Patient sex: M
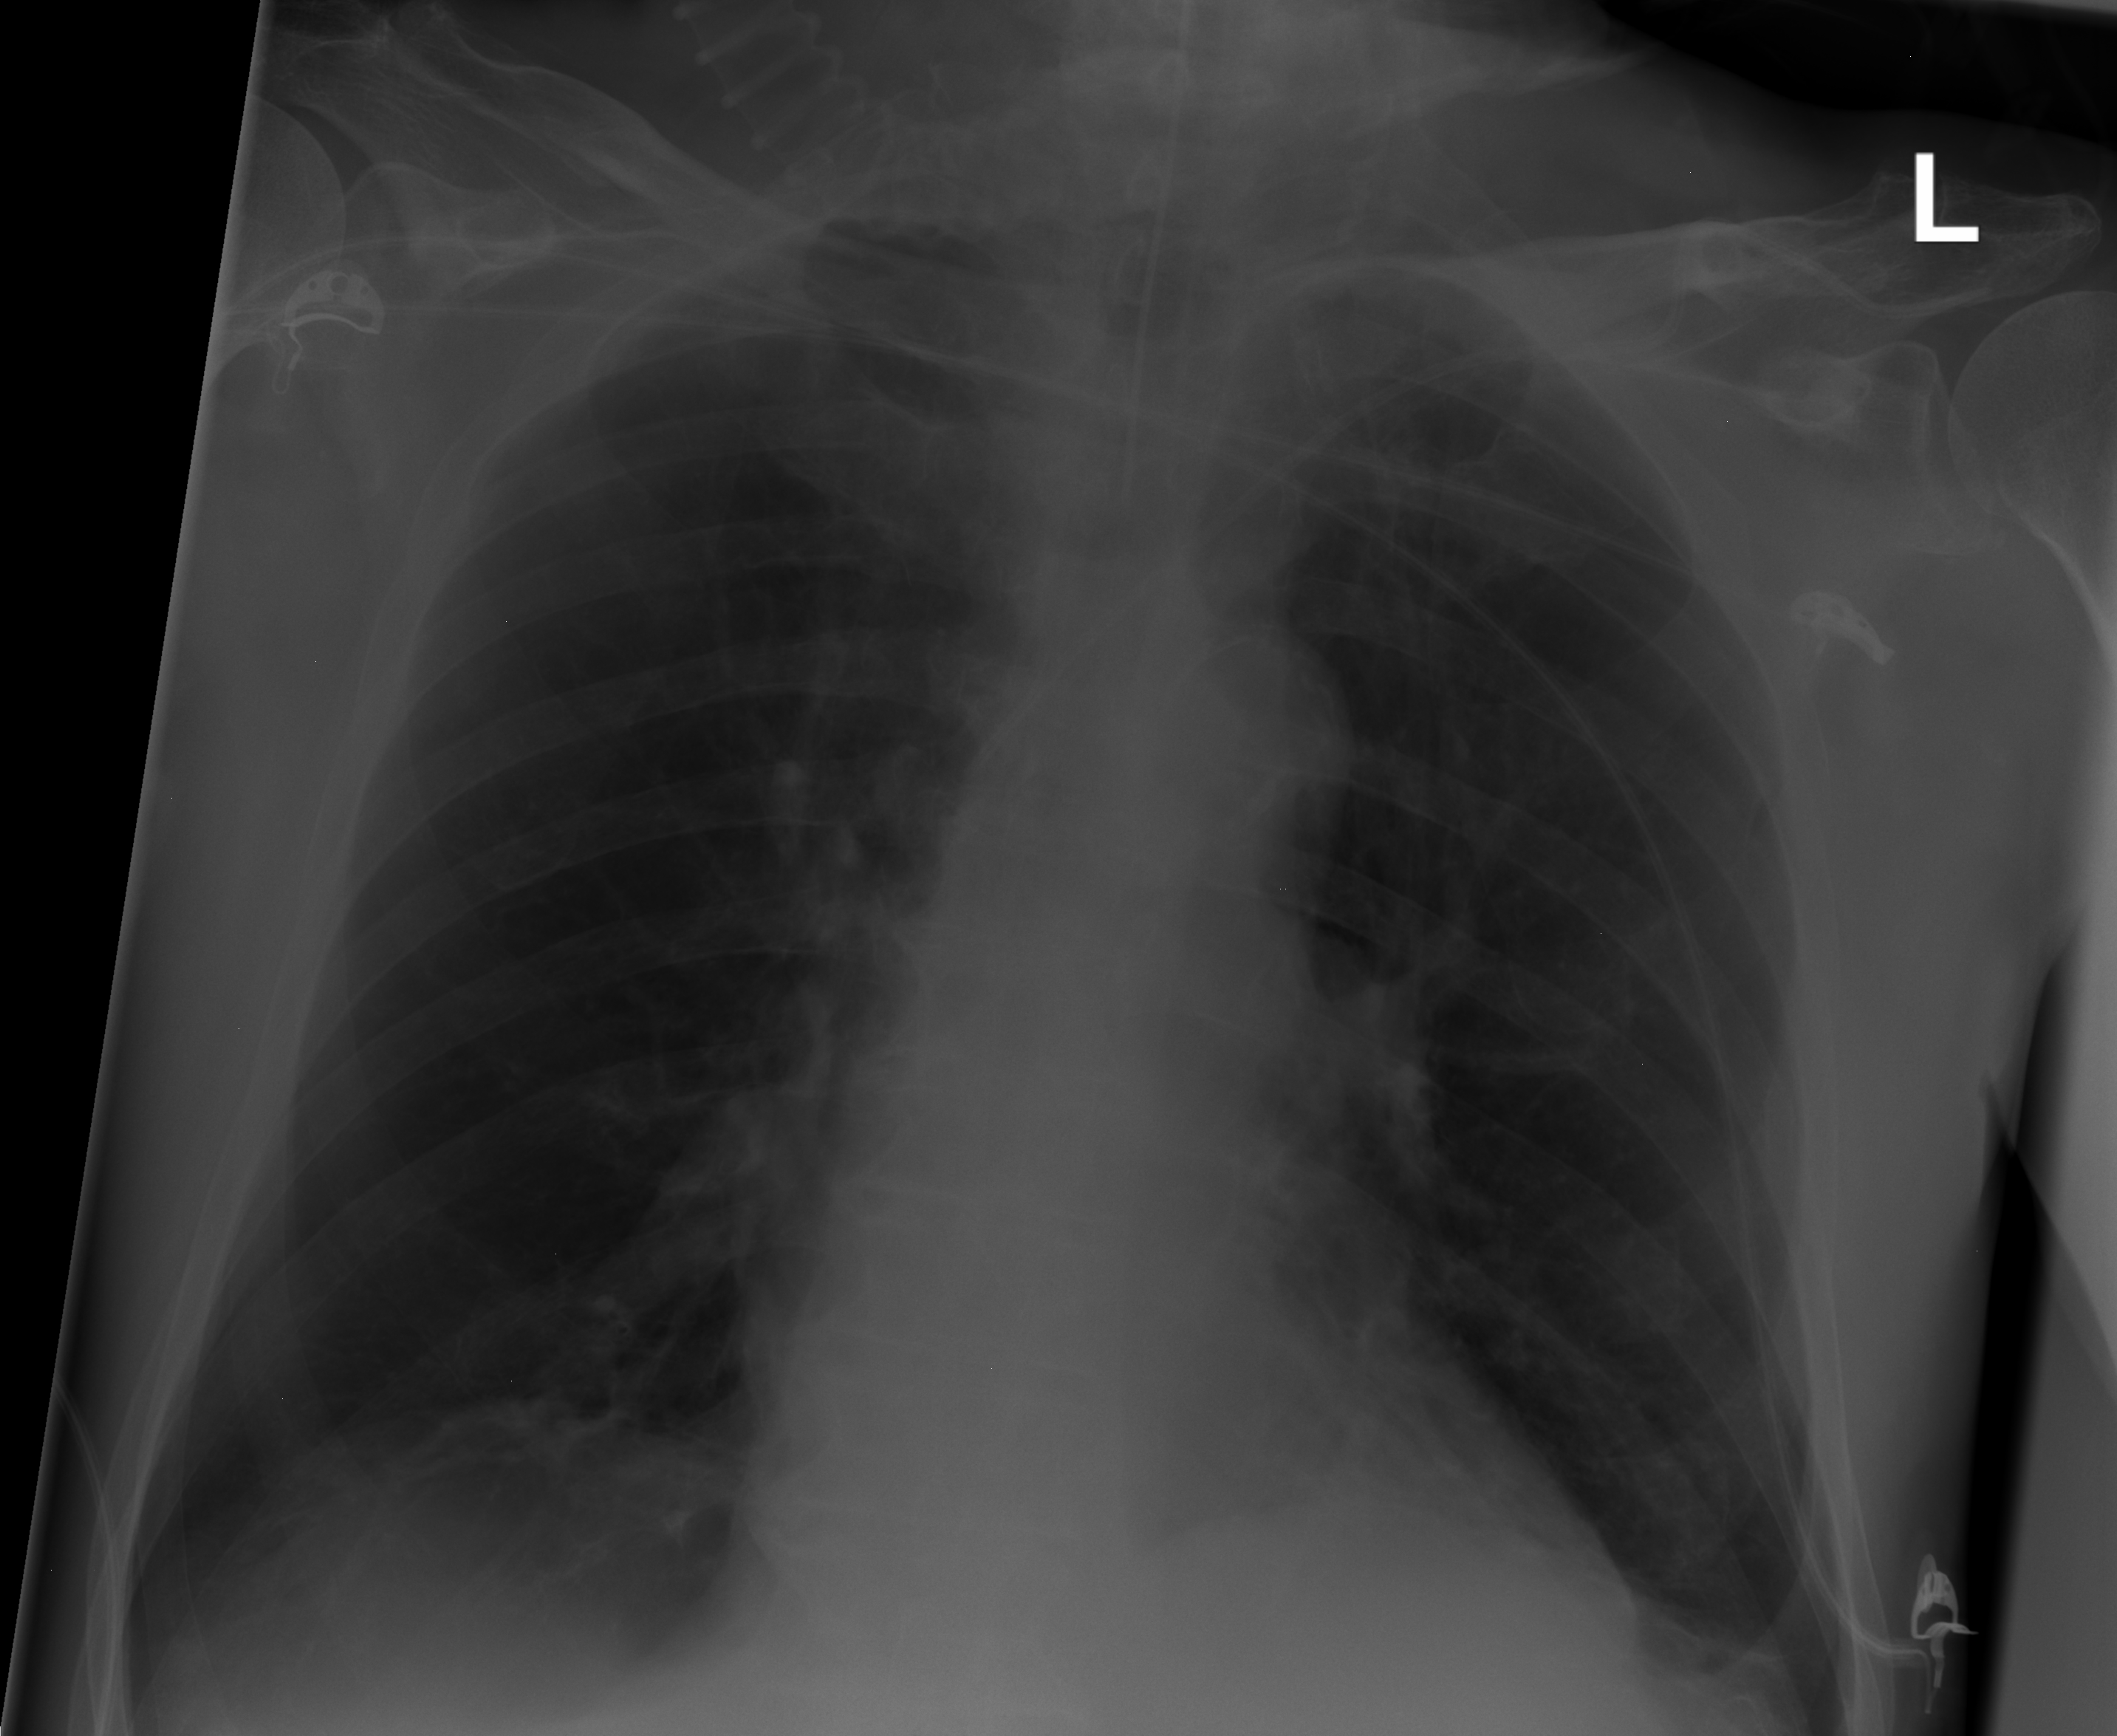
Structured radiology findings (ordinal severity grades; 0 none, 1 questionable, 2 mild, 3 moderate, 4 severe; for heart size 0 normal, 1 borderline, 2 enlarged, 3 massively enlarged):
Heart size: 1
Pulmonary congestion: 0
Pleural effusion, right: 0
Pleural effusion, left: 0
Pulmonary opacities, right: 0
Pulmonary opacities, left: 0
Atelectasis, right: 1
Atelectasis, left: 1